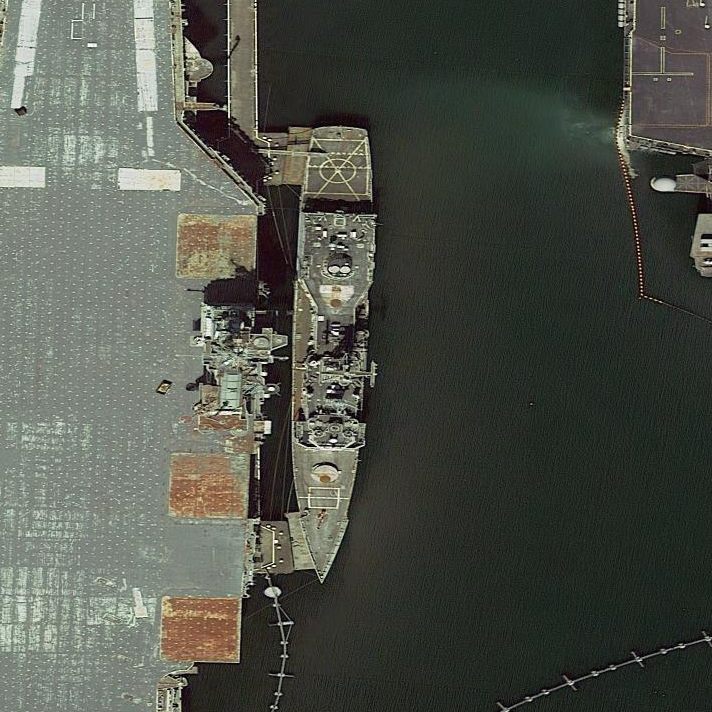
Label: cruiser